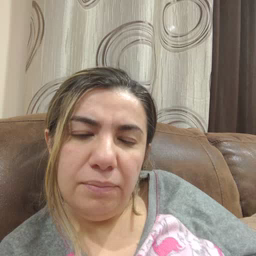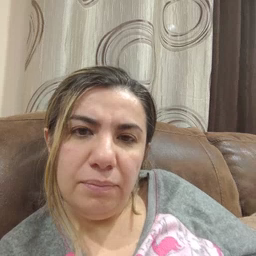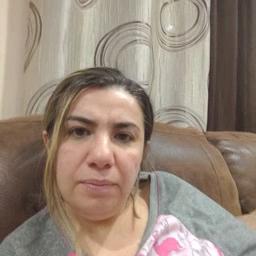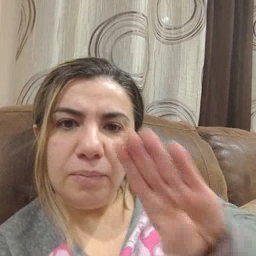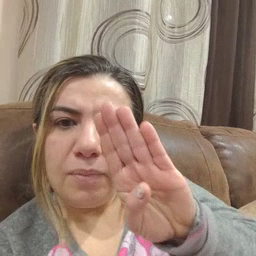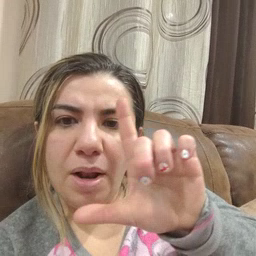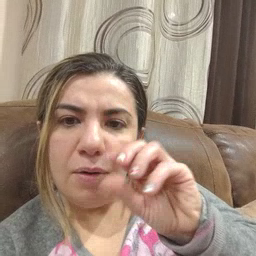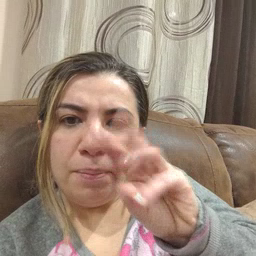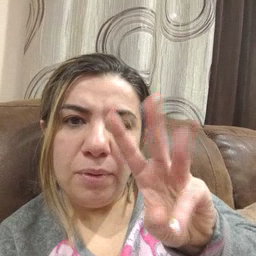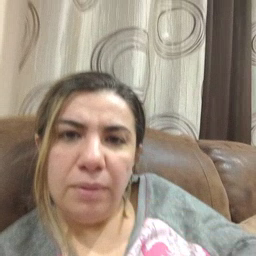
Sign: blow